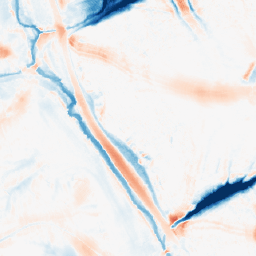
Category: morphological
Decomposition family: tophat_combined
Decomposition parameters: size: 20
Upsampling method: area
Upsampling parameters: scale: 2
Upsampling scale: 2